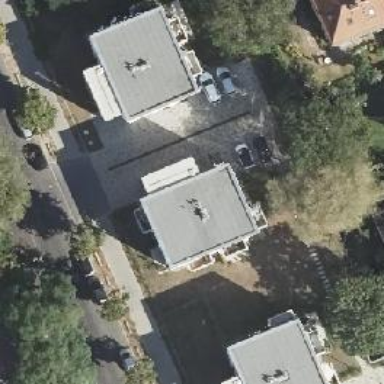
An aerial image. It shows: Image showing building with apartments.